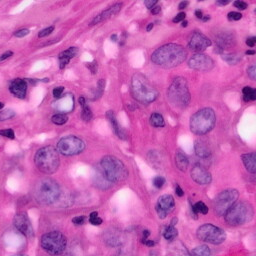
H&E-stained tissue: Pancreatic